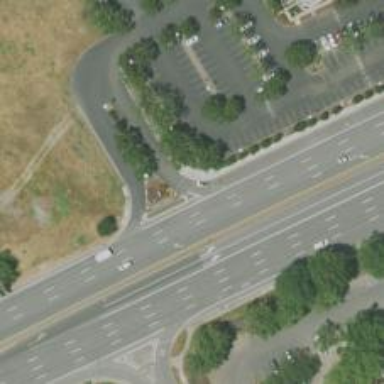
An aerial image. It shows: Trunk link highway.